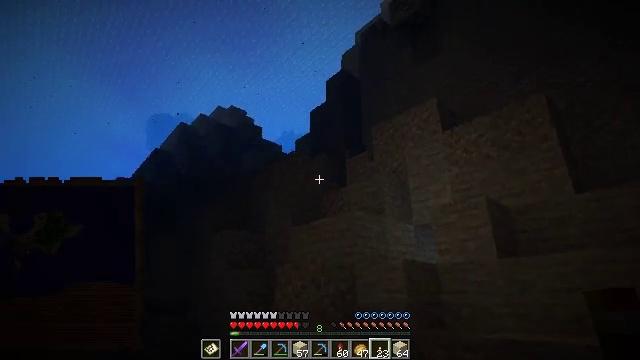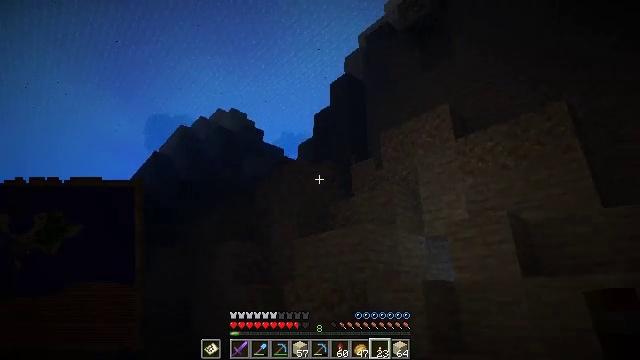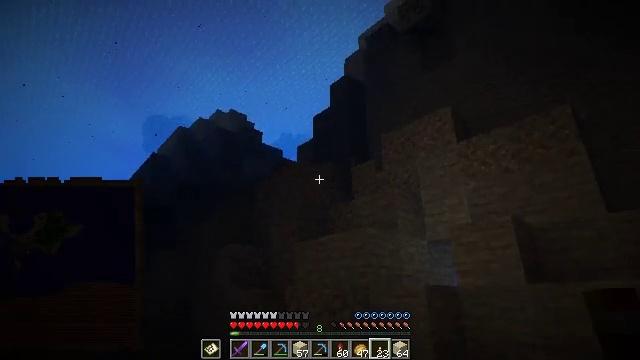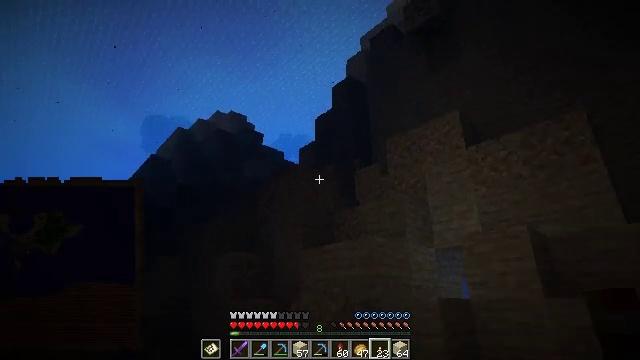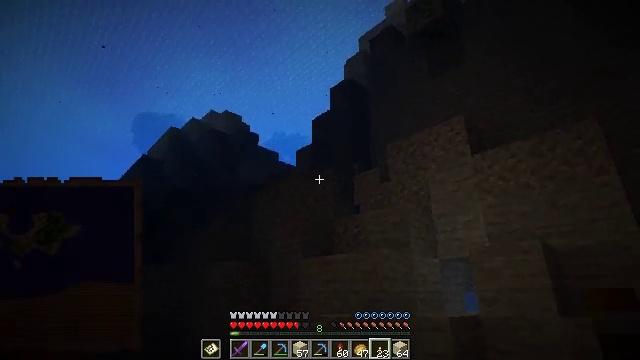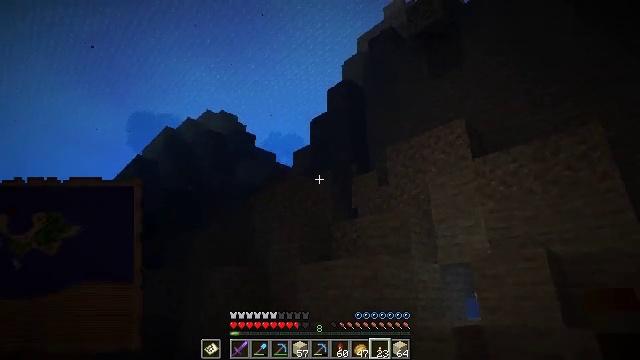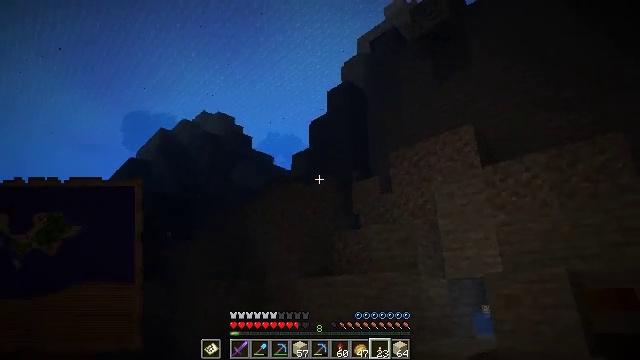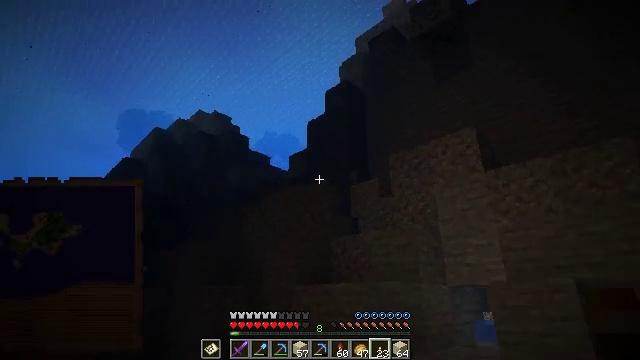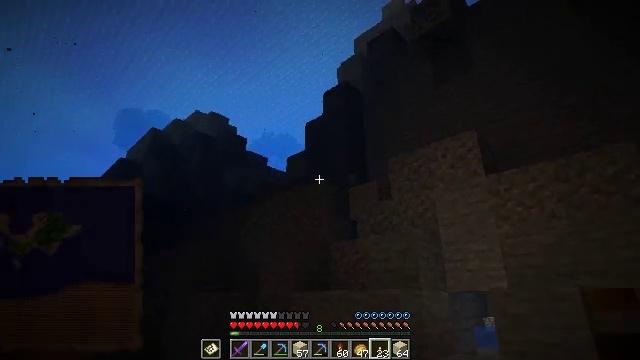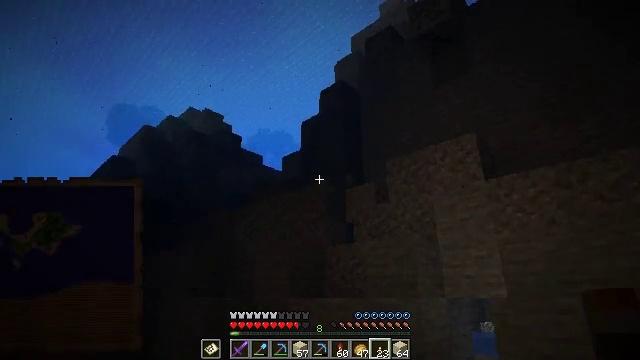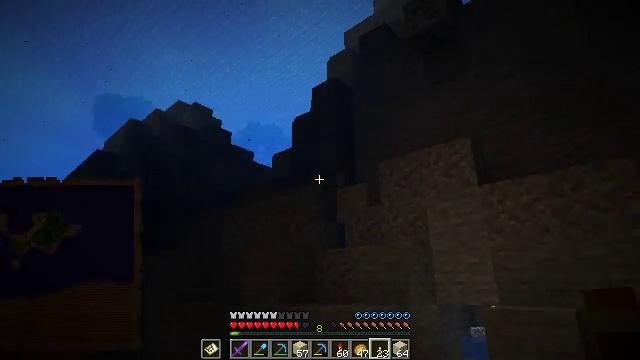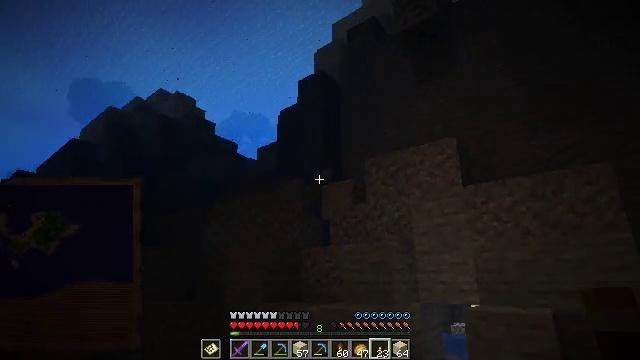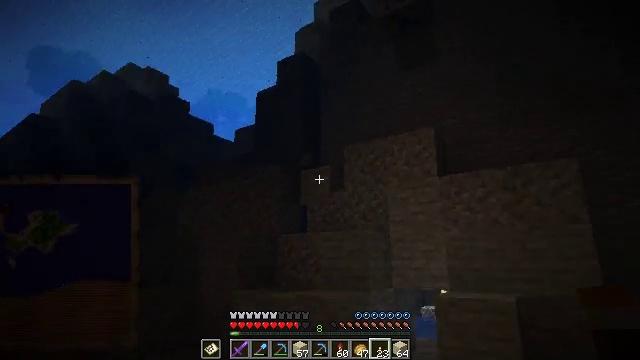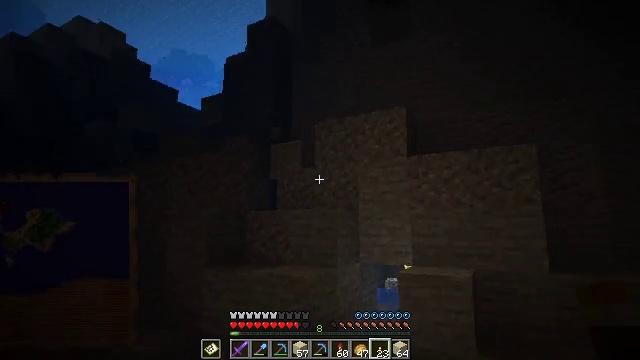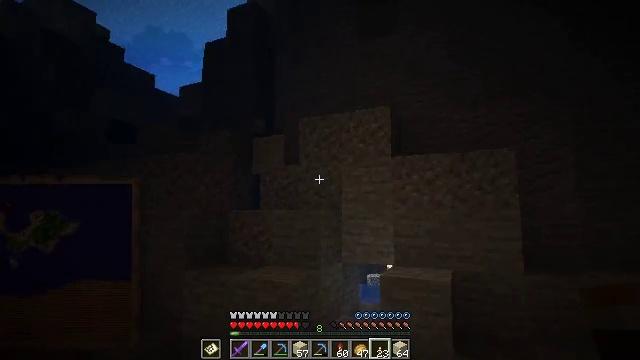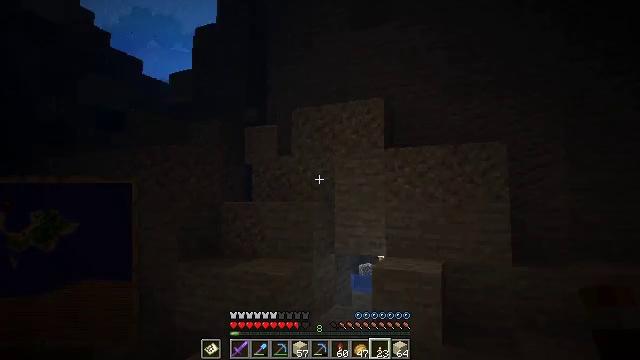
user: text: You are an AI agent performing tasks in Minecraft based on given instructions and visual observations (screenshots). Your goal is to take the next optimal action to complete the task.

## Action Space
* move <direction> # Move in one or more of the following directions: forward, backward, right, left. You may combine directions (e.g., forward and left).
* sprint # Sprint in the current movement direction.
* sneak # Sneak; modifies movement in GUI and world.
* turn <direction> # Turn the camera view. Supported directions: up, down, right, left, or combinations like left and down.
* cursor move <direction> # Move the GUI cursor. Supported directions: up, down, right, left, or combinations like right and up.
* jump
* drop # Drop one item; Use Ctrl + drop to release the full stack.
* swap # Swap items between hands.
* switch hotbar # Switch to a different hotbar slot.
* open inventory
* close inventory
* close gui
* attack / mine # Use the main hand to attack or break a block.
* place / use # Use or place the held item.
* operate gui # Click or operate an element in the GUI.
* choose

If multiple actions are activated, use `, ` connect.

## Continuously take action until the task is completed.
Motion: motion action
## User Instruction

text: Shovel up some gravel.
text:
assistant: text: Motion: move forward and move left, jump
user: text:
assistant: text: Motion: move forward and move left, jump
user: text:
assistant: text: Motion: move forward and move left, jump
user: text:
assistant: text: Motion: move forward, turn right, jump
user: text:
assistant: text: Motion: move forward, jump
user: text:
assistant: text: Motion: move forward, jump
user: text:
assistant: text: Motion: move forward, jump
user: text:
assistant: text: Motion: jump
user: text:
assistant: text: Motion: jump
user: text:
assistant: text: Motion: turn right and down, jump
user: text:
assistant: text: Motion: turn right and down, jump
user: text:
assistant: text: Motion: turn right and down, jump
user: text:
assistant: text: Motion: turn right and down, jump
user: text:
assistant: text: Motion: turn right and down, jump
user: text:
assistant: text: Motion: turn right and down, jump
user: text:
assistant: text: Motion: turn right and down, jump
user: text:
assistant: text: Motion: turn down, jump
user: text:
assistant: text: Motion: turn down, jump
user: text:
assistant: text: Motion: turn down, jump
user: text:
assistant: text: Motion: turn down, jump
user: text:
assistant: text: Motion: turn down, jump
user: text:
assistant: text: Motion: turn down, jump
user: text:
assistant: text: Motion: turn down, jump
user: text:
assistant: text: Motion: turn down, jump
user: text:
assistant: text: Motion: turn down, jump
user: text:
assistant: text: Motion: turn down, jump
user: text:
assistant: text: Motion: move forward and move left, turn down
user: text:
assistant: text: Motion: move forward and move left, turn down
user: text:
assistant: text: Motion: move forward and move left
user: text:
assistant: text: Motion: move forward and move left